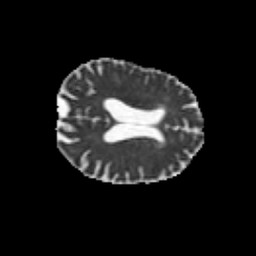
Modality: MD
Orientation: axial
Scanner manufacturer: siemens
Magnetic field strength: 3 T
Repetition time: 6.8 s
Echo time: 0.093 s